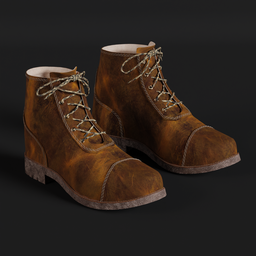
Label: people